Question: I have the following situation: I have 4 teams eager to contribute to an open source project. The teams are in the form of organizations. I have created an intermediary repository where I cloned the open source project. This repository was cloned by the four teams' organization. Now one team contributed something and I've made a pull request to the open source project. As I am the only owner of the intermediary repository in the commit list of the pull request only my name is clickable. The names of the others who contributed are shown next to their commits but their name is not clickable. If the pull request will be accepted will they be considered contributors? If not can you tell me how can I set up the organization in a way that their contribution will be recognized?
'ikarakatsanis' is not clickable but 'aptoth' is.

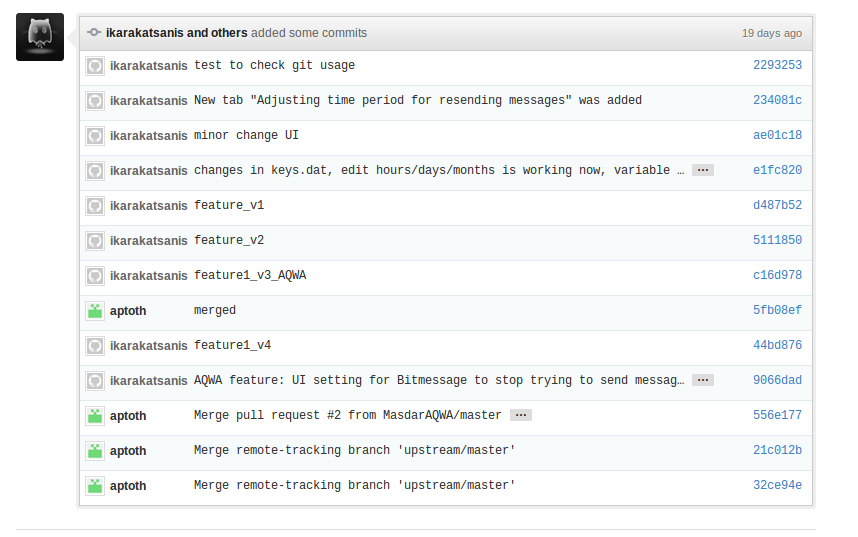
Answer: The short answer to your question is - they need to create a pull request from their team account; in order to be shown as contributors (in the sense you are talking about).
However since its an opensource project; you can easily edit the description/readme to include the appropriate names and add that as a separate pull request.